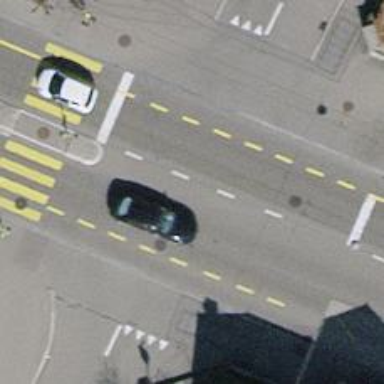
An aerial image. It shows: Road with traffic signals.